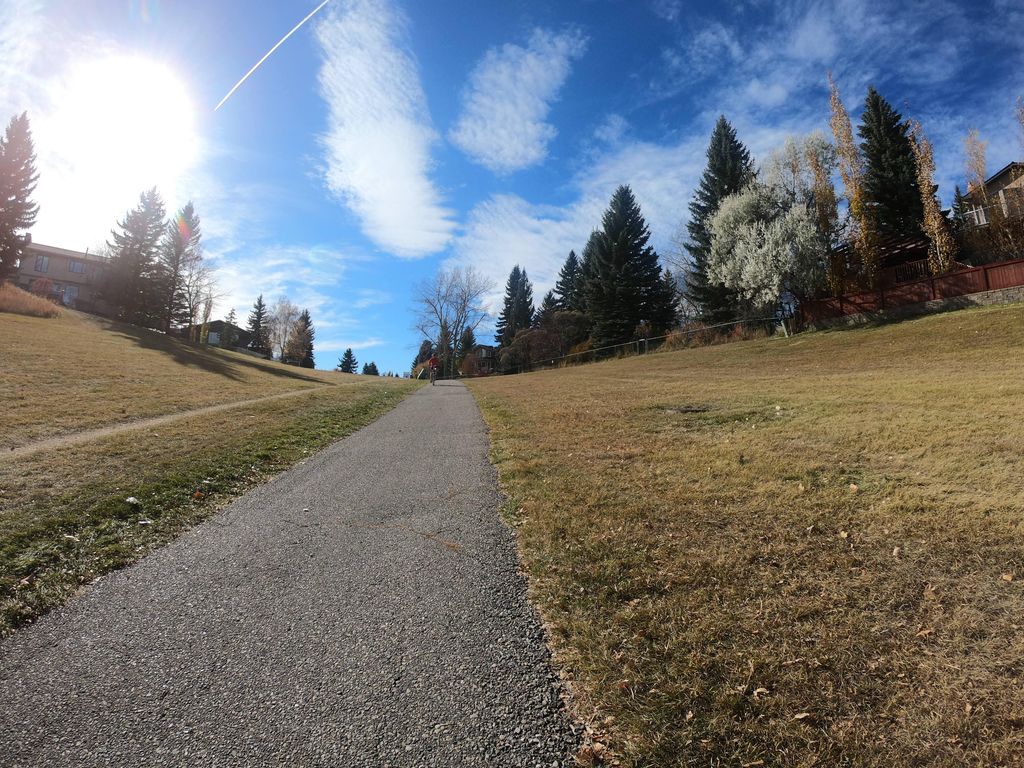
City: calgary